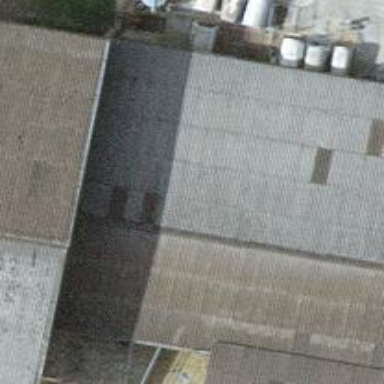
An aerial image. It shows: Barn building.